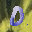
Label: 0